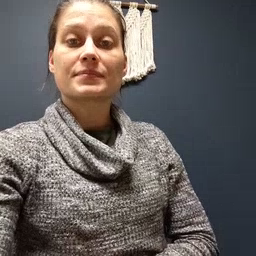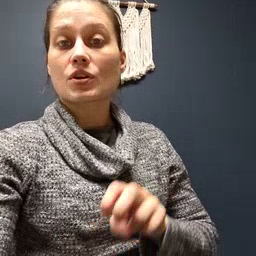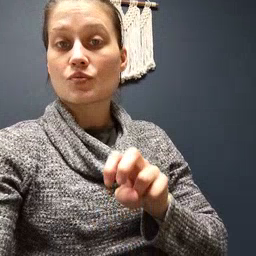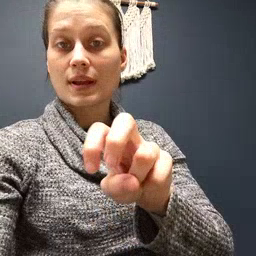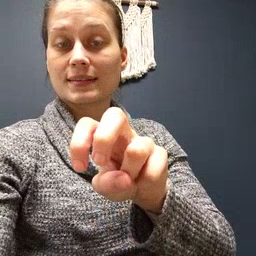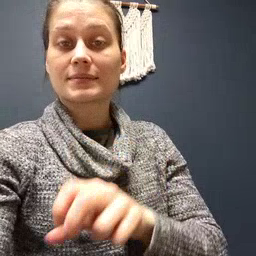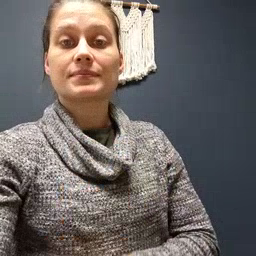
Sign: ride